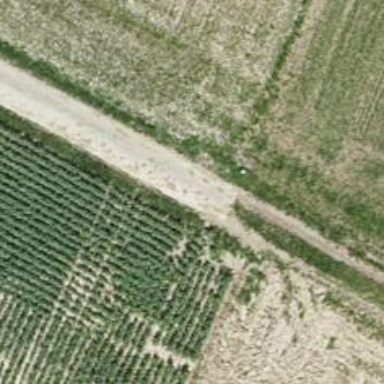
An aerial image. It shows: Well-maintained track road of grade 1.